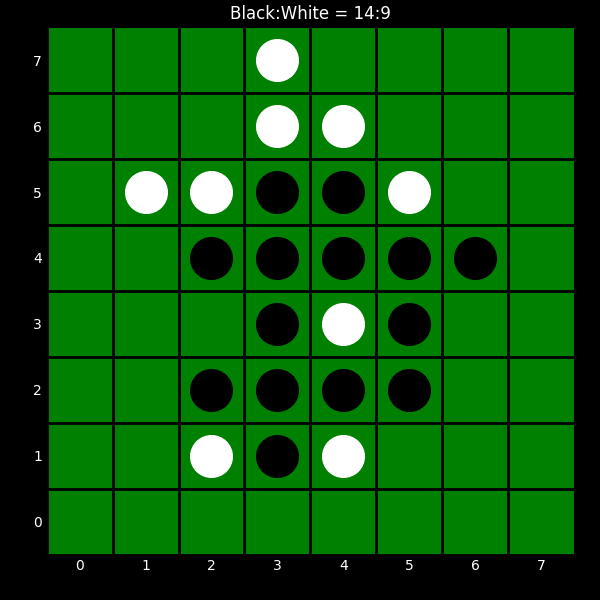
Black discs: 14
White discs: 9